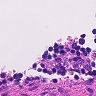
Metastatic tissue present: no